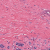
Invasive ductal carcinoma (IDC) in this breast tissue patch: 0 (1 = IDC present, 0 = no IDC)